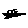
Label: sun